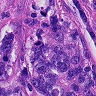
Metastatic tissue present: yes